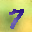
Label: 7